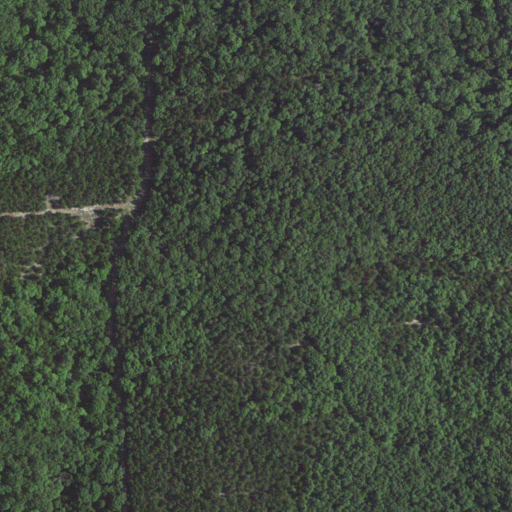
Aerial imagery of ridge(s) in Missouri named Limestone Ridge containing deciduous forest, evergreen forest, and mixed forest